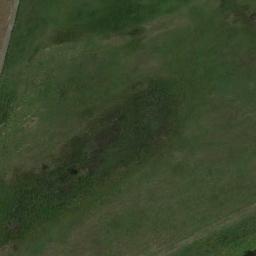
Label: meadow